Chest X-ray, AP view. Patient: 32 years old, sex M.
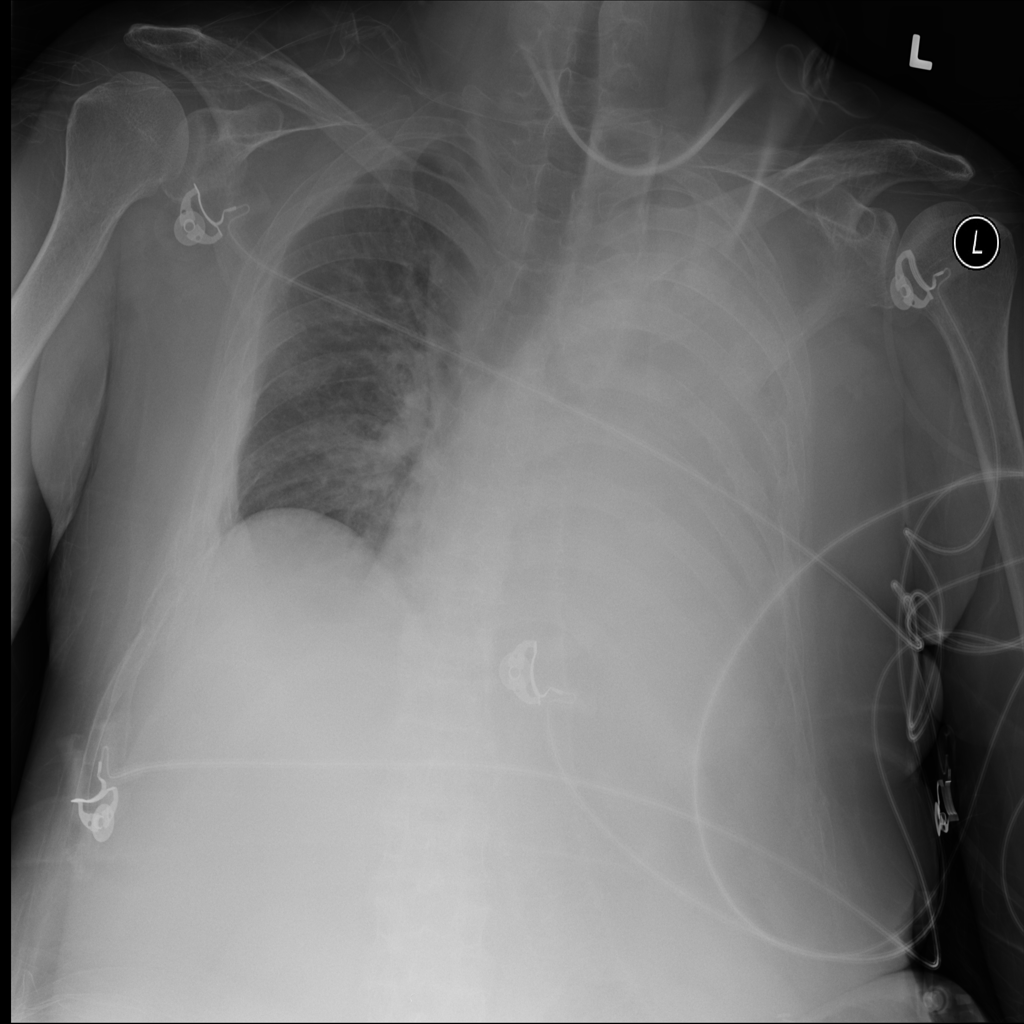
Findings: No Finding